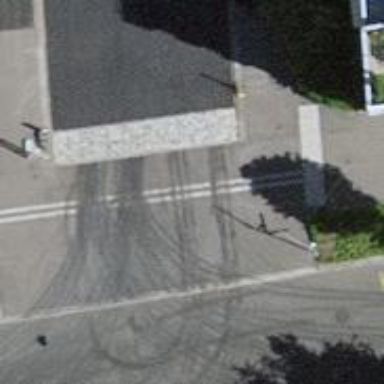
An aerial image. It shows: Marked crossing on the road.